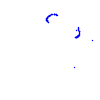
Particle: proton